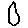
Label: hexagon